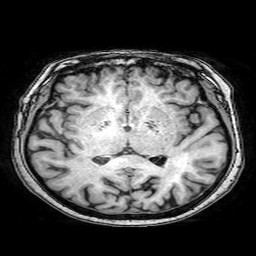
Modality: T1w
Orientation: coronal
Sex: female
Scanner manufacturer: philips
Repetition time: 0.008106 s
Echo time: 0.00371 s